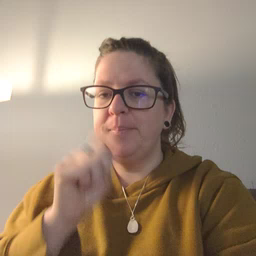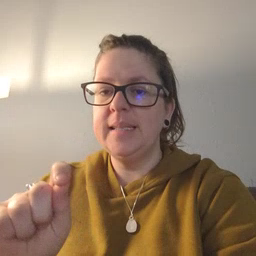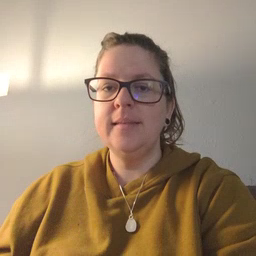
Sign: pen